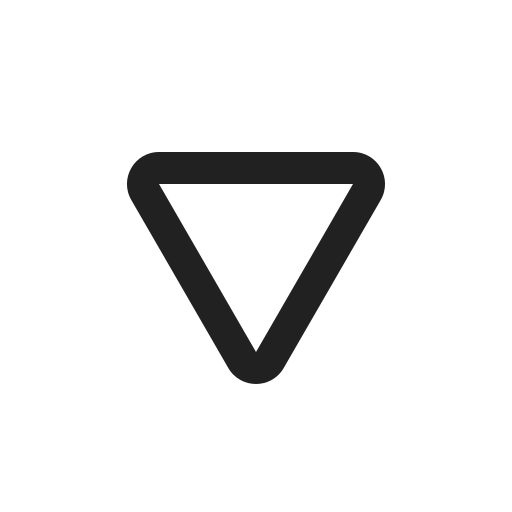
red triangle pointed down high contrast